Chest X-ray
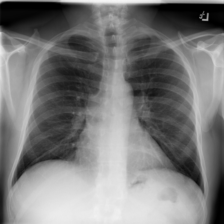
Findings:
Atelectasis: negative
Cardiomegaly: negative
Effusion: negative
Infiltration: negative
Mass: negative
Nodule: negative
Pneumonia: negative
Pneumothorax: negative
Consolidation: negative
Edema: negative
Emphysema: negative
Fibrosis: negative
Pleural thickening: negative
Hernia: negative